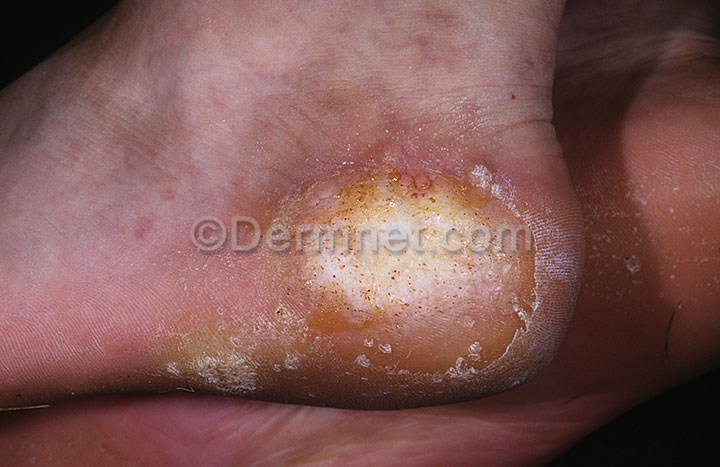
Disease: Warts Molluscum and other Viral Infections